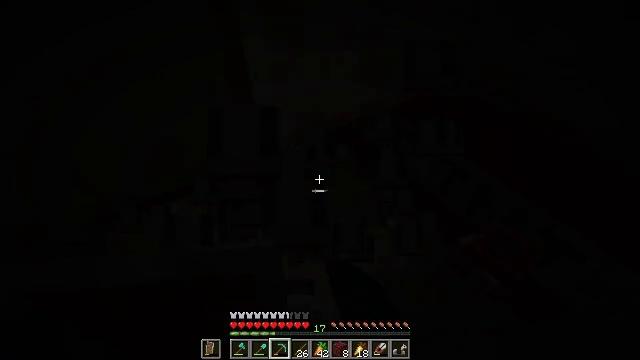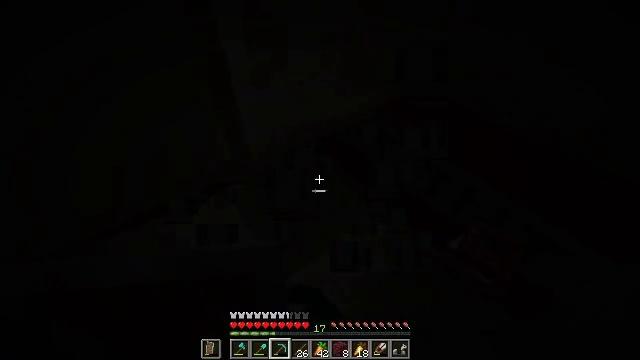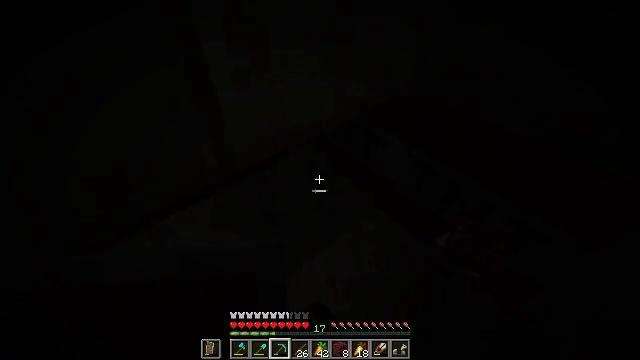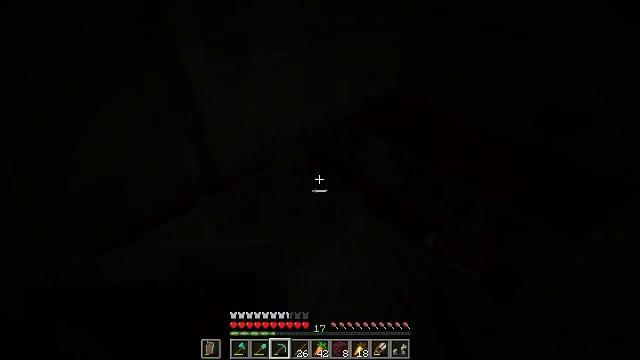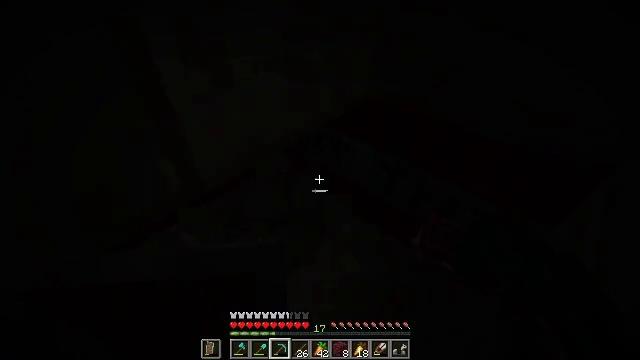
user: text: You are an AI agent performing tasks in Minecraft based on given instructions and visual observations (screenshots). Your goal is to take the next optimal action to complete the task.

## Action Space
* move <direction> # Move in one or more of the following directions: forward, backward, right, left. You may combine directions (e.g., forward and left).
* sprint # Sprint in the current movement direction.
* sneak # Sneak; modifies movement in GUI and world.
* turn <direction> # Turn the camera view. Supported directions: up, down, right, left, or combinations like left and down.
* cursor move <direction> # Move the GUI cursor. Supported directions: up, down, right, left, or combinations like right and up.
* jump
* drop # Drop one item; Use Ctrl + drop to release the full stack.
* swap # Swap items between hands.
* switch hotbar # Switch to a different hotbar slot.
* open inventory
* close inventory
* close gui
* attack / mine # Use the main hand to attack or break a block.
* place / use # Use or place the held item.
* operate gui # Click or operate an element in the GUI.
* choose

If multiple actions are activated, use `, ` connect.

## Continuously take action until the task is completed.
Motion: motion action
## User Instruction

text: Gather cut sandstone from the structure.
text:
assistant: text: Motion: turn right and up, attack / mine
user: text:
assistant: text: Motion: turn right, attack / mine
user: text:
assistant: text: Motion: turn right and up, attack / mine
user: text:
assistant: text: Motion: turn right and up, attack / mine
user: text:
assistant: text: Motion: attack / mine